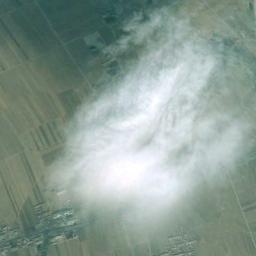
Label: cloud